Field crop: tomato
Growth stage: 1
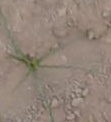
Species: cyperus